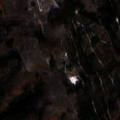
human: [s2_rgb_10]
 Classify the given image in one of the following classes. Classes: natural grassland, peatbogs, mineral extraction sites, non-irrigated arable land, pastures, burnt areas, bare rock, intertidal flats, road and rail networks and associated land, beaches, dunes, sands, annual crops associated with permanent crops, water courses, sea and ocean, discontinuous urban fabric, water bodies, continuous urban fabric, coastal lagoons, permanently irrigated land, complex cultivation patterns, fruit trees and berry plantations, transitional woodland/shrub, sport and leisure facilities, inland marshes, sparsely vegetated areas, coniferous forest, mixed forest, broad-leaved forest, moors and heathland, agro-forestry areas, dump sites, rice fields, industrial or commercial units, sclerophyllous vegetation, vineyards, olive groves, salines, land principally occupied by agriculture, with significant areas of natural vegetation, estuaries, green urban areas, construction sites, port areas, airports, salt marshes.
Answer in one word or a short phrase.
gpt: broad-leaved forest, mixed forest